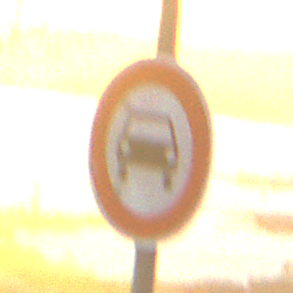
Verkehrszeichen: VerbotKraftwagen
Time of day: SunriseSunset
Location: Outdoor (RoadRail)
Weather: PartlyCloudy
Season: NotSpecified
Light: Natural